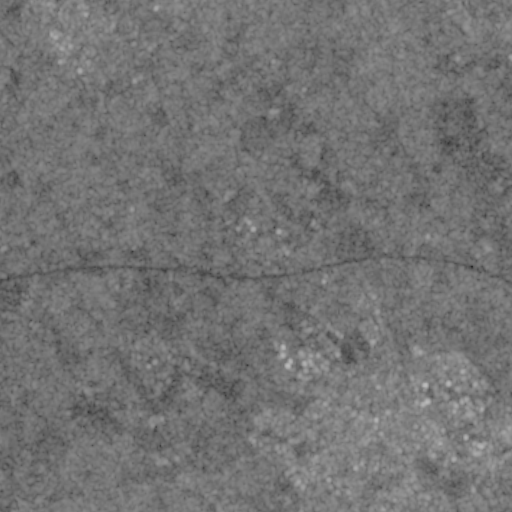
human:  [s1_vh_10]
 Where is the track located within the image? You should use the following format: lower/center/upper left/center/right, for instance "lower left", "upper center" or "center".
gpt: The track is located in the lower right of the image.
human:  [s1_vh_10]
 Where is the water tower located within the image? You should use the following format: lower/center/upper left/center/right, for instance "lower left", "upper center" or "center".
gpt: The water tower is located in the lower right of the image.
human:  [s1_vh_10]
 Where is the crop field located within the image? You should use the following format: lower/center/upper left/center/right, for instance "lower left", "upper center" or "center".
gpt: There is no crop field in the image.

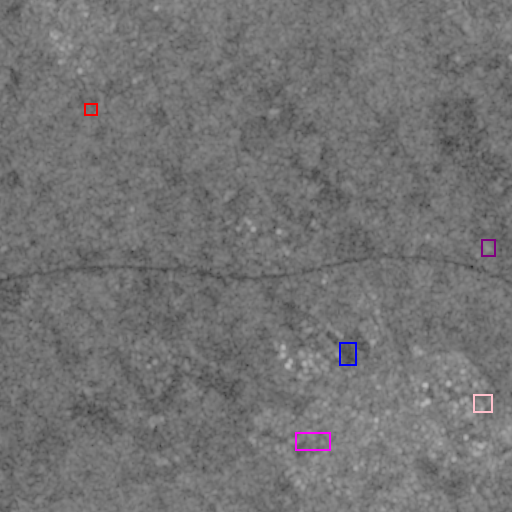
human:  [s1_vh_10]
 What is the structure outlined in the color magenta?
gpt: The structure outlined in magenta is a park.
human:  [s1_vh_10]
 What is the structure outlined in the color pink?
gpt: The structure outlined in pink is a parking lot.
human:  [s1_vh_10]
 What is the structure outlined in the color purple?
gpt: The structure outlined in purple is a power substation.
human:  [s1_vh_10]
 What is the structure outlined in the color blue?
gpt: The structure outlined in blue is a track.
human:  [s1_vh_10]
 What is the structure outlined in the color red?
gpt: The structure outlined in red is a wastewater plant.
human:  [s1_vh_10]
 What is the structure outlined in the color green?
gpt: There is no green outline.